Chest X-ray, PA view. Patient: 62 years old, sex F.
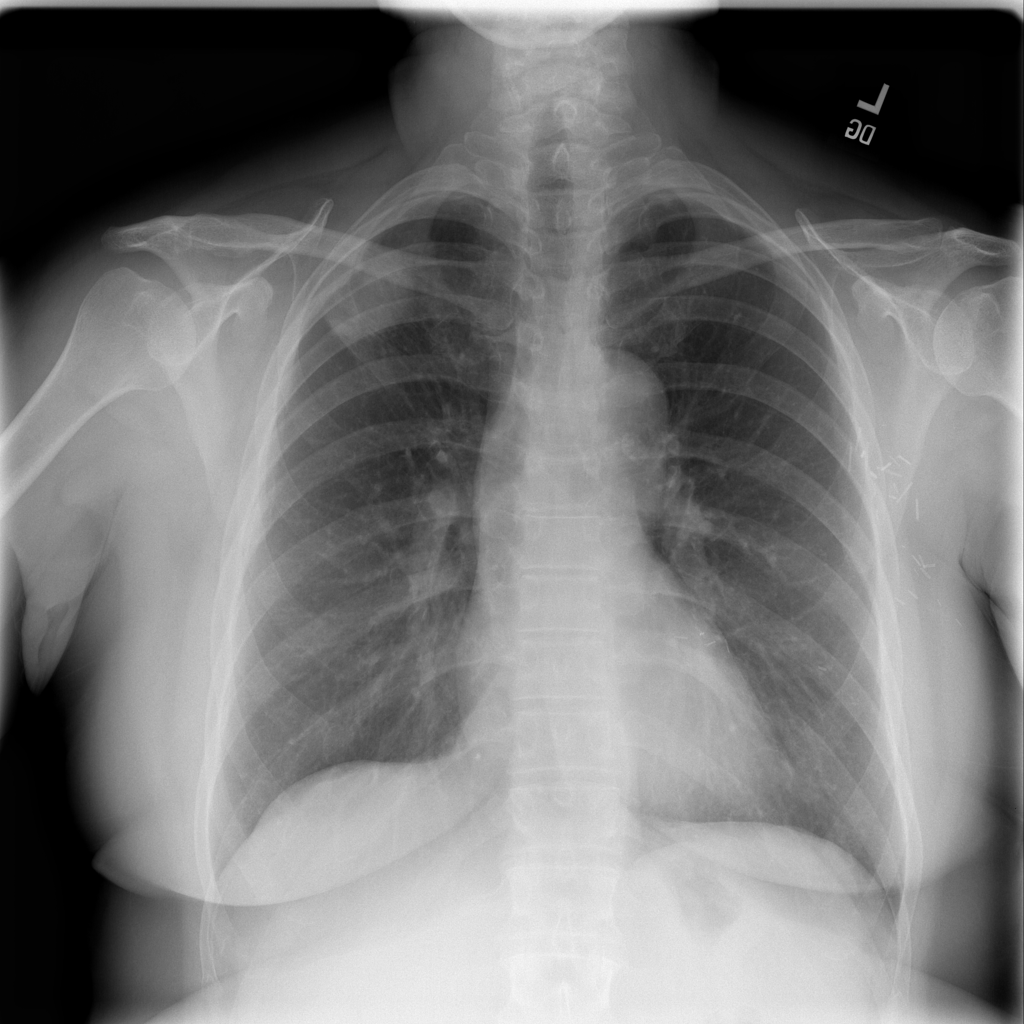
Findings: Mass